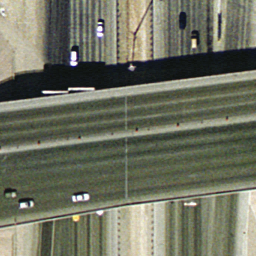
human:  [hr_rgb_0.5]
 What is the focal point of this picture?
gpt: overpass